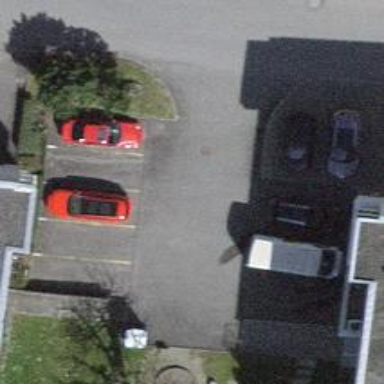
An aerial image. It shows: Parking area with surface.